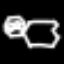
Label: octagon